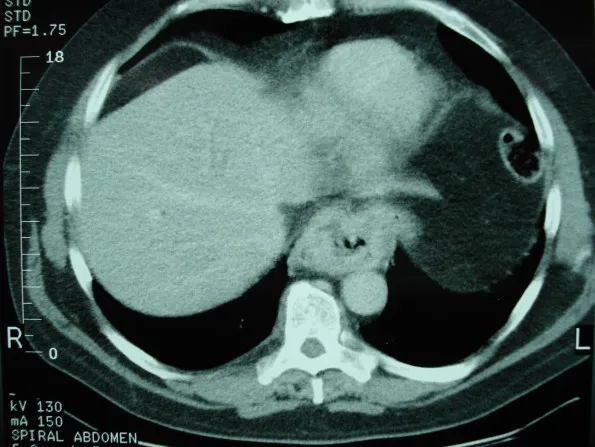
Initial CT scan revealed a large mass in the distal third of the esophagus.
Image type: radiology (ct)